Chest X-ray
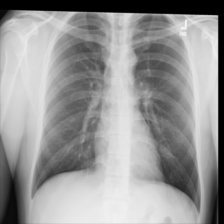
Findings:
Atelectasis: negative
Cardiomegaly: negative
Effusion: negative
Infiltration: negative
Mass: negative
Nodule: negative
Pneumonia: negative
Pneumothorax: negative
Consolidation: negative
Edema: negative
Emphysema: negative
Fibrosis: negative
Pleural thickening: negative
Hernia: negative